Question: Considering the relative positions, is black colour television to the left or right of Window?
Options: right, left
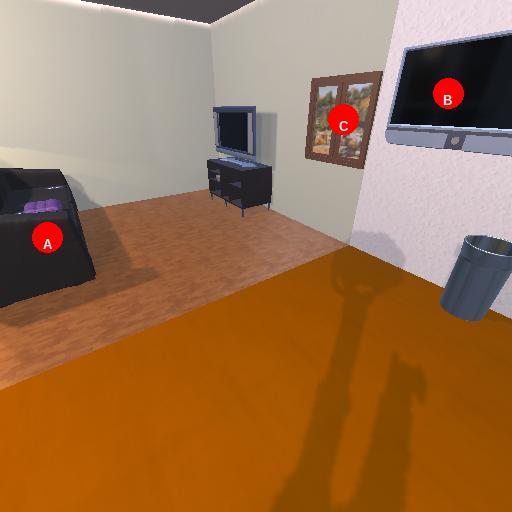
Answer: right